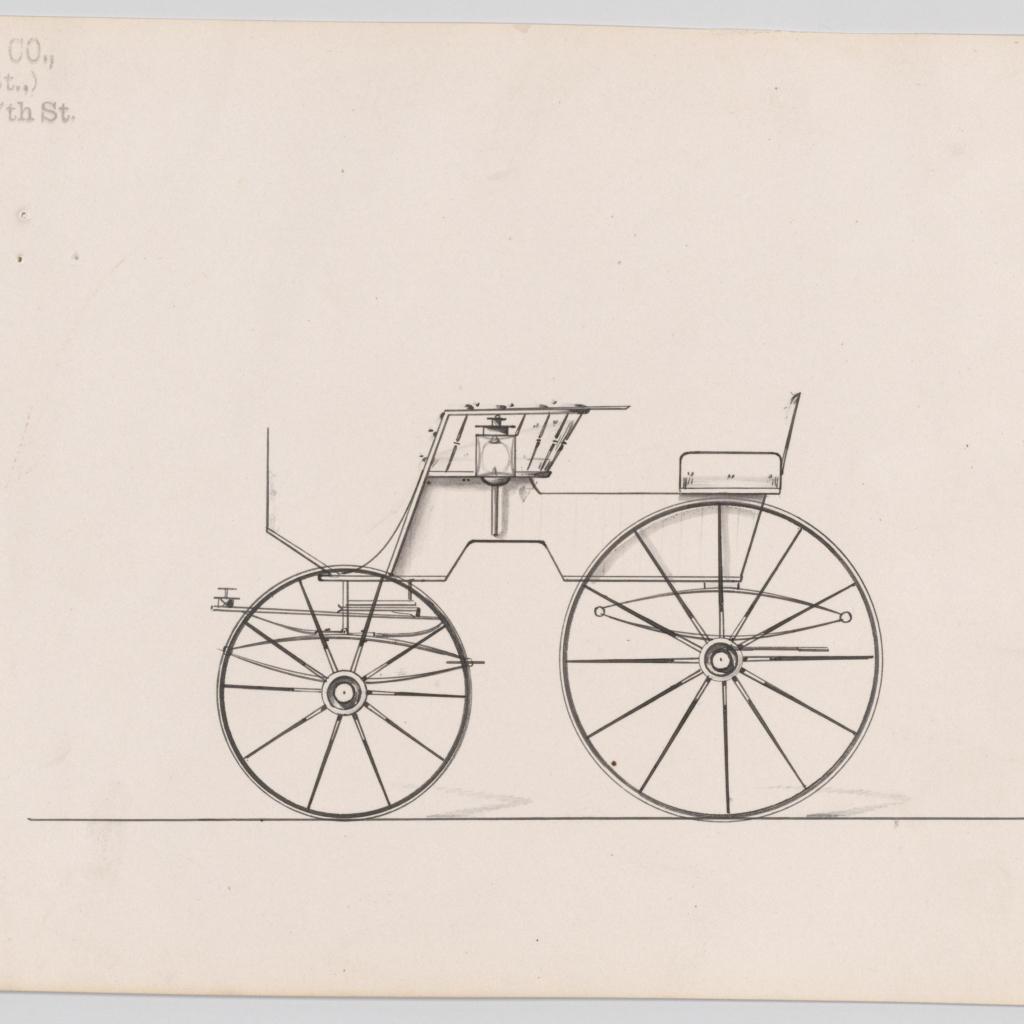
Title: Design for T-Cart, no. 3345a
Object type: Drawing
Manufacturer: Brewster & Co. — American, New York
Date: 1877
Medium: Pen and black ink
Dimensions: Sheet: 6 1/8 × 9 in. (15.6 × 22.9 cm)
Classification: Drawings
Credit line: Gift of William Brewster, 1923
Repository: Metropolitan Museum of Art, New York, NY